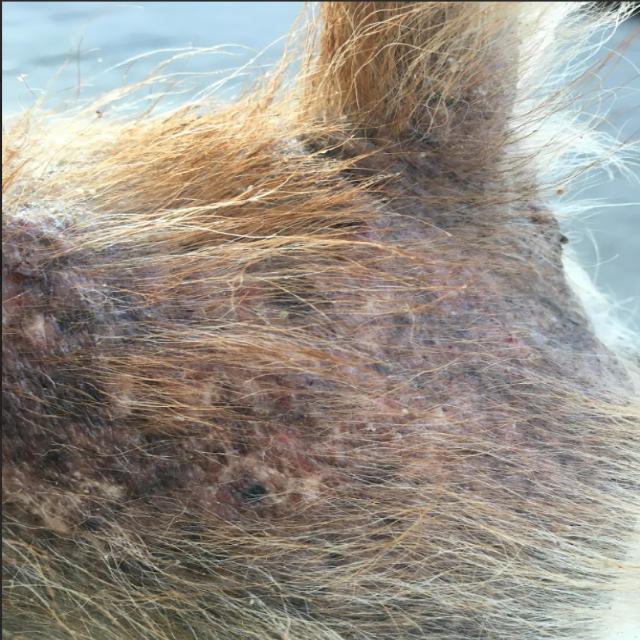
Canine demodicosis (Demodex mange) — caused by Demodex canis mites. Presents with alopecia, follicular papules, pustules, and comedones. Often localized on face and forelimbs.